Interaction volume radius: 5 \u00c5
Interaction volume height: 15 \u00c5
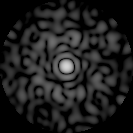
Disorder parameter: 0.848